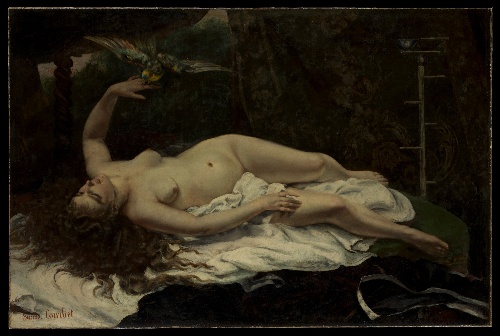
Title: Woman with a Parrot
Artist: Gustave Courbet
Artist bio: French, Ornans 1819–1877 La Tour-de-Peilz
Date: 1866
Object type: Painting
Classification: Paintings
Medium: Oil on canvas
Dimensions: 51 x 77 in. (129.5 x 195.6 cm)
Department: European Paintings
Credit line: H. O. Havemeyer Collection, Bequest of Mrs. H. O. Havemeyer, 1929
Accession year: 1929
Repository: Metropolitan Museum of Art, New York, NY
Tags: Female Nudes|Parrots